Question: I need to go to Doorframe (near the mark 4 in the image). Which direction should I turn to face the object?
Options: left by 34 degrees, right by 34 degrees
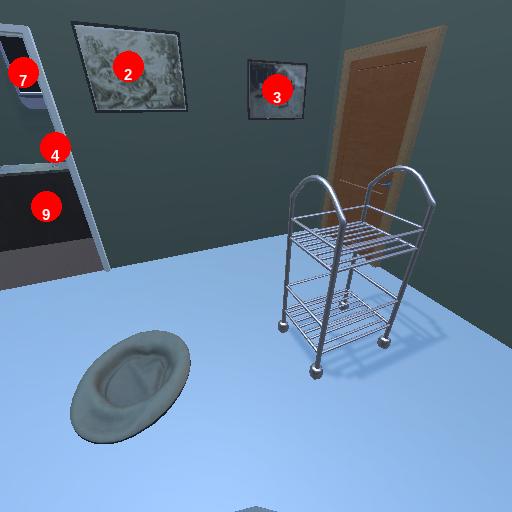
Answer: left by 34 degrees